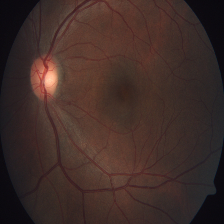
Diabetic retinopathy grade: Severe